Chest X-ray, PA view. Patient: 39 years old, sex F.
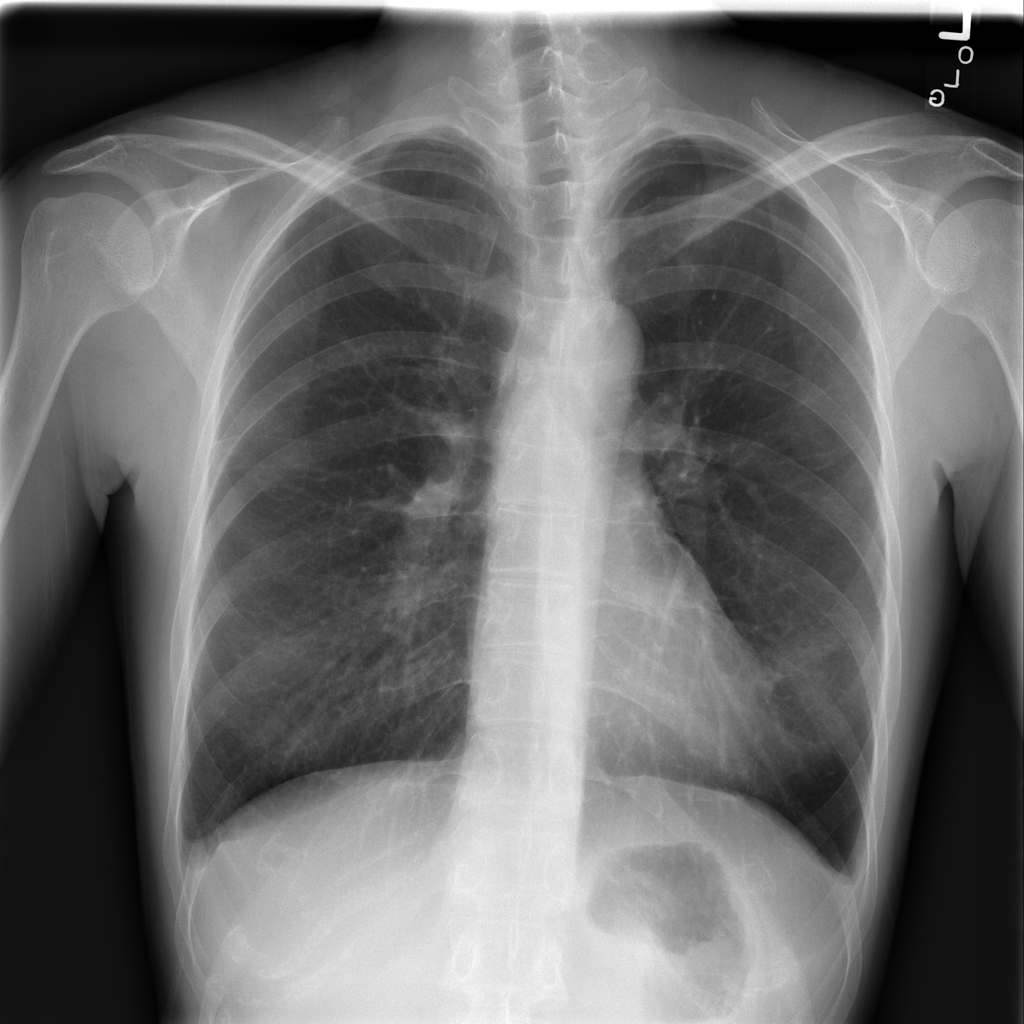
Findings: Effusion